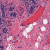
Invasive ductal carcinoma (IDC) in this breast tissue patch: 0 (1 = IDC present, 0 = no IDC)